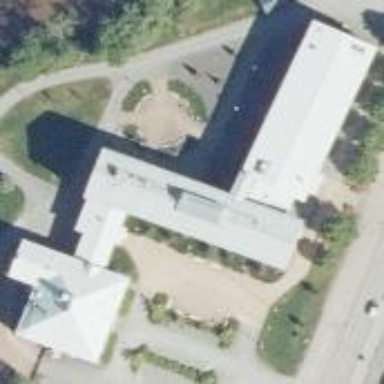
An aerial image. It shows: School building.